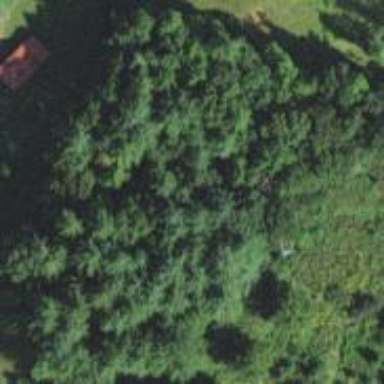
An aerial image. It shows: Mixed woodland with variety of leaf types and cycles.